Question: I'm trying to make a 32 bit counter in VHDL. Below is my code:
'''
LIBRARY ieee;
USE ieee.std_logic_1164.ALL;
USE ieee.numeric_std.ALL;
ENTITY counter32 IS
PORT (en, clk, clr: IN STD_LOGIC;
count: OUT STD_LOGIC_VECTOR(4 DOWNTO 0));
END counter32;
ARCHITECTURE rtl OF counter32 IS
SIGNAL count_result: STD_LOGIC_VECTOR(4 DOWNTO 0);
BEGIN
counter32: PROCESS(clk, clr)
BEGIN
count <= "00000"; --Initialize counter to all zeroes
IF (clr = '0') THEN
count_result <= "00000";
ELSIF (clk = '1' and clk'EVENT) THEN
IF (en = '1') THEN
count <= STD_LOGIC_VECTOR(unsigned(count_result) + 1);
count <= STD_LOGIC_VECTOR(count_result);
ELSIF (count_result = "11111") THEN
count_result <= "00000";
END IF;
END IF;
END PROCESS counter32;
END rtl;
'''
My test bench code is here:
'''
library ieee;
use ieee.std_logic_1164.all;
use ieee.numeric_std.all;
entity counter32_tb is
end counter32_tb;
architecture io of counter32_tb is
component counter32 is
port(en,clk,clr:in std_logic; count:out std_logic_vector(4 downto 0));
end component;
for all: counter32 use entity work.counter32(rtl);
signal en,clk,clr:std_logic;
signal count:std_logic_vector(4 downto 0);
begin
count <= "00000";
g0: counter32 port map(en,clk,clr,count);
p0: process
begin
en <= '1';
clk <= '0';
clr <= '1';
wait for 10ns;
en <= '1';
clk <= '1';
clr <= '1';
wait for 10ns;
en <= '1';
clk <= '0';
clr <= '1';
wait for 10ns;
en <= '1';
clk <= '1';
clr <= '1';
wait for 10ns;
en <= '1';
clk <= '0';
clr <= '1';
wait for 10ns;
en <= '1';
clk <= '1';
clr <= '0';
end process;
end io;
'''
Whenever I test, however, an addition of 1 gives a 'U' STD_LOGIC value and a red bar in testing, as you can see here:

Any idea what the matter is? I'm really confused!
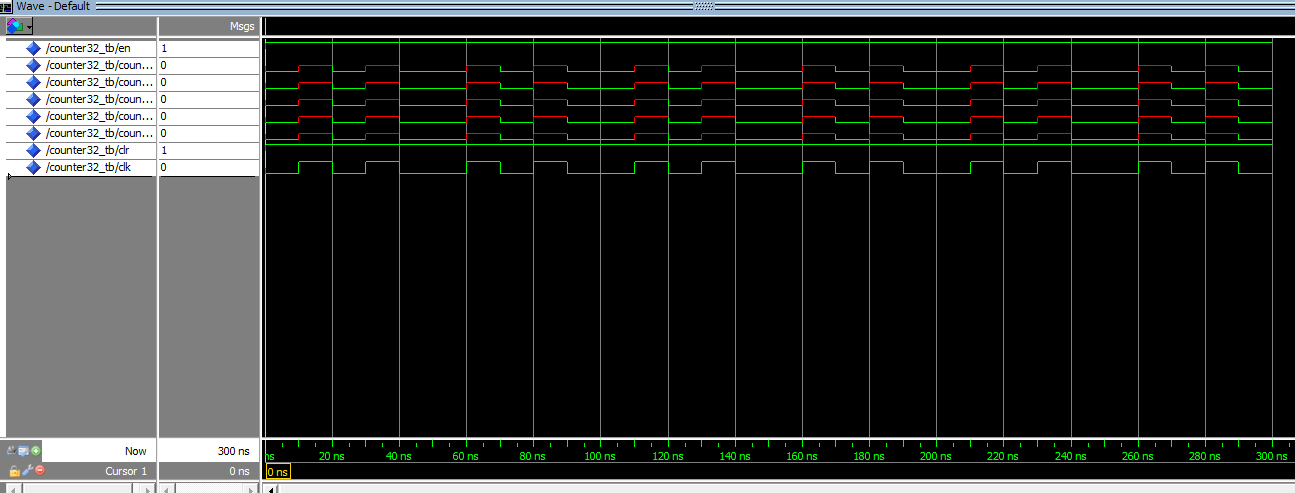
Answer: ## Any idea what the matter is?
Your waveform doesn't match your test bench stimulus.
There are three assignments to the signal count which appears to show in your waveform (at the test bench level). An initial assignment to "00000", and two conditional assignments. The bouncing back and forth is caused by the process sensitity to clk, bouncing back to "00000" on the following edge of clock using the first assignment statement.
In a process statement the last assignment is the one that takes effect. You're writing it to "00000" and changing that to count_result conditionally based on the positive edge of clock. Note that you aren't actually loading count with count_result + 1 either, the next assignment provides the current value of count_result. While we're on the subject the type conversion to std_logic_vector isn't needed either, count_result is already a std_logic_vector.
The unknown (red) 'flash' at the clock edge is because you haven't actually cleared count_result. The only event on clr is from 'U' to '1' and causes no clear.
The vhdl design code is not functional as a counter.
This:
'''
library ieee;
use ieee.std_logic_1164.all;
use ieee.numeric_std.all;
entity counter32 is
port (
en, clk, clr: in std_logic;
count: out std_logic_vector(4 downto 0)
);
end counter32;
architecture rtl of counter32 is
signal count_result: std_logic_vector(4 downto 0);
begin
counter: process(clk, clr)
begin
if clr = '0' then
count_result <= (others => '0');
elsif clk = '1' and clk'event and en = '1' then
count_result <= std_logic_vector(unsigned(count_result) + 1);
end if;
end process;
count <= count_result;
end rtl;
library ieee;
use ieee.std_logic_1164.all;
entity counter32_tb is
end entity;
architecture foo of counter32_tb is
signal en: std_logic:= '0';
signal clr: std_logic:= '1';
signal clk: std_logic:= '0';
signal count: std_logic_vector (4 downto 0);
begin
DUT: entity work.counter32
port map (
en => en,
clk => clk,
clr => clr,
count => count
);
CLOCK:
process
begin
wait for 10 ns;
clk <= not clk;
if Now > 720 ns then
wait;
end if;
end process;
STIMULUS:
process
begin
clr <= '0';
en <= '1';
wait for 20 ns;
clr <= '1';
wait for 20 ns;
wait for 20 ns;
wait for 20 ns;
wait for 20 ns;
wait for 20 ns;
en <= '0';
wait for 20 ns;
en <= '1';
wait;
end process;
end architecture;
'''
Gives this:

The reason no end cases are necessary in the count arithmetic are due to how the unsigned "+" operator works, calling unsigned_add in the package body for numeric_std. End counts are something you need to worry about in scalar increments.
The purpose behind having count (mode out) count_result, is to allow the count value to be read internally for versions of VHDL predating IEEE Std <PHONE>. For a -2008 compliant simulation you should be only using count. Note the above simulation shown will run on earlier versions of VHDL.
You could likewise make count_result a variable.
And I trust you're aware based on signal array sizes this is a 5 bit counter and not a 32 bit counter. Converting to the latter is relatively easy.